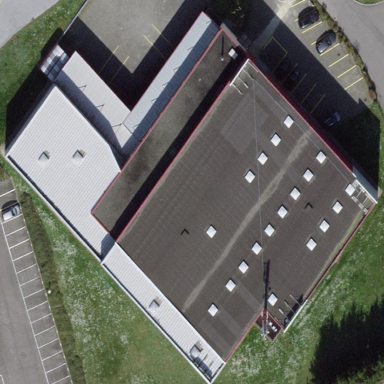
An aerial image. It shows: Industrial building.